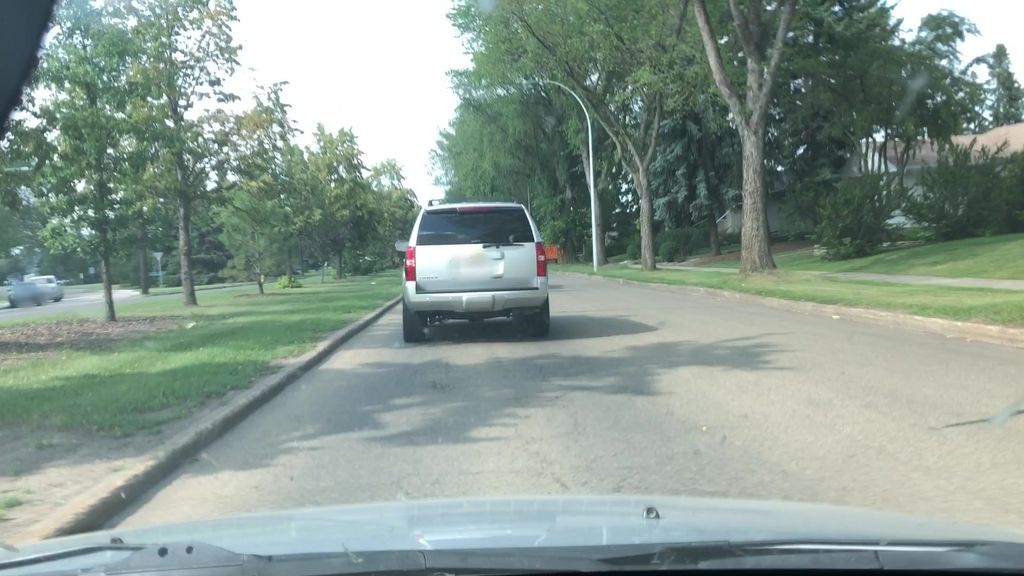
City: edmonton